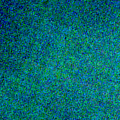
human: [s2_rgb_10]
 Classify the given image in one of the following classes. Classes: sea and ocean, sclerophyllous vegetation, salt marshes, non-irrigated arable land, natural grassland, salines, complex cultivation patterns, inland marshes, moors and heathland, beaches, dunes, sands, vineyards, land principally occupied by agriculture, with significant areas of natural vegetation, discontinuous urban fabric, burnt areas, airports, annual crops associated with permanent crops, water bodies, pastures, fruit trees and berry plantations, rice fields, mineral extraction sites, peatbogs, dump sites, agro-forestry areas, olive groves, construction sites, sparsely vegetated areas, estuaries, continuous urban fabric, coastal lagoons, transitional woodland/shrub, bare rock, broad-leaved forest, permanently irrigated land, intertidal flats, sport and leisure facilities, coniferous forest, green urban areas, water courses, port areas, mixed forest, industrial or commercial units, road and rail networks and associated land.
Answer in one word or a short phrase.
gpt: sea and ocean